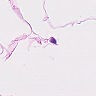
Metastatic tissue present: no